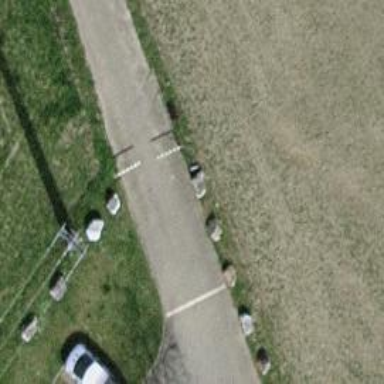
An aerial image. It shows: Gate.